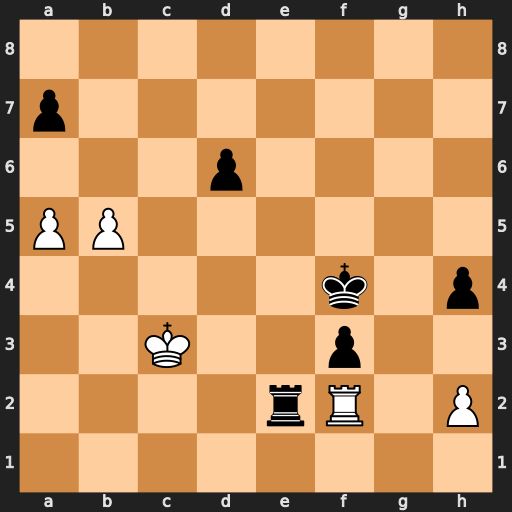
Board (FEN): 8/p7/3p4/PP6/5k1p/2K2p2/4rR1P/8
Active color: w
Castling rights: -
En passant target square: -
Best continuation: Rxe2 fxe2 Kd2 Kf3 Ke1